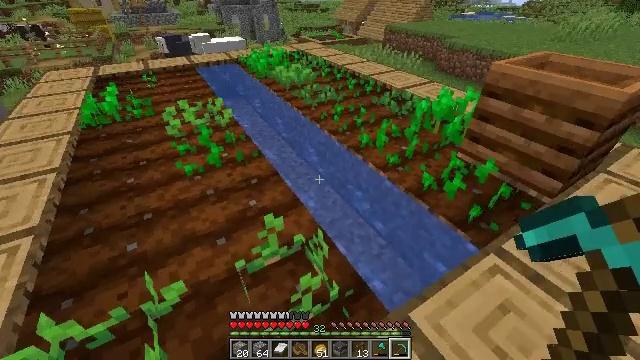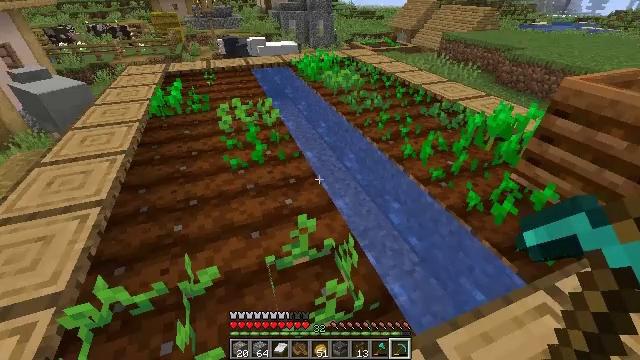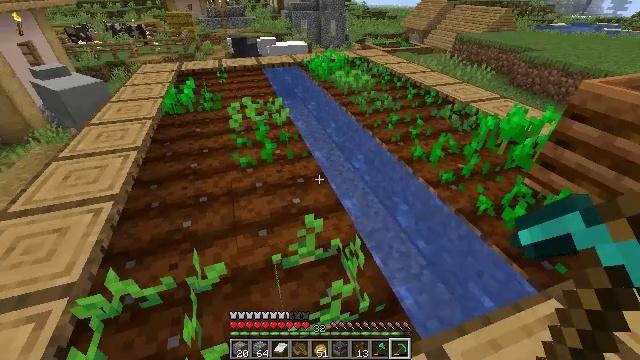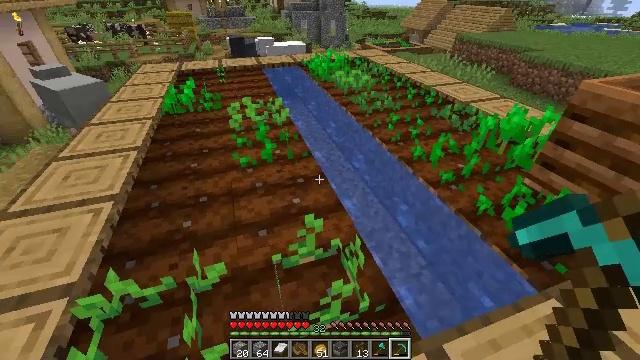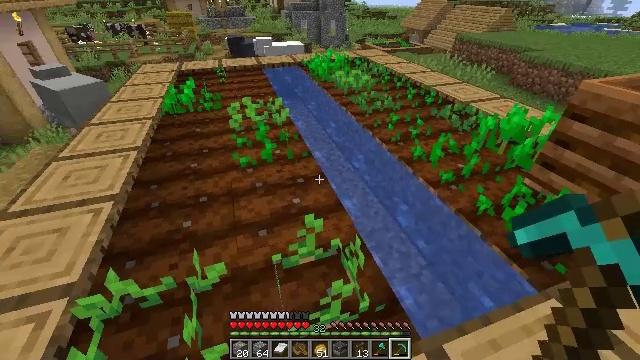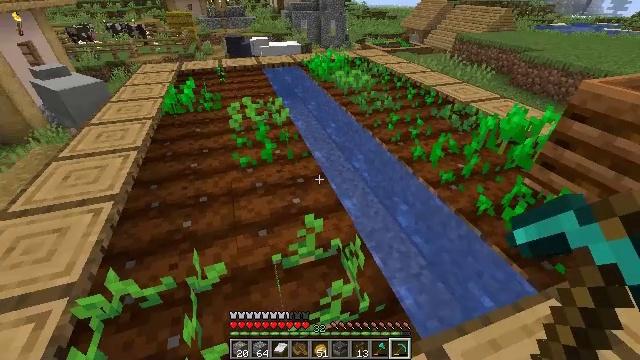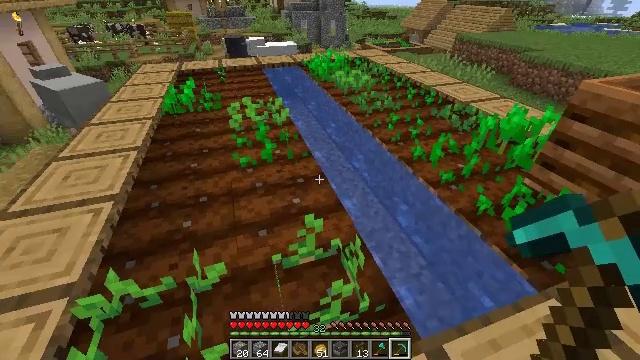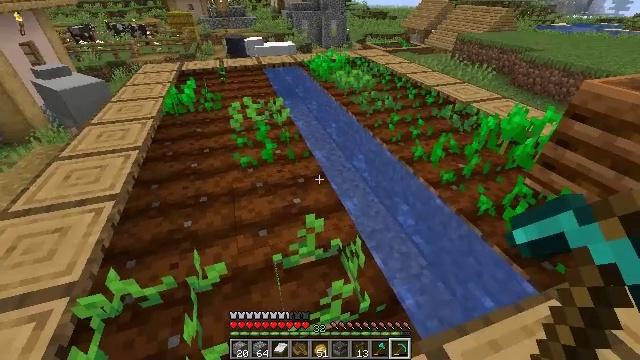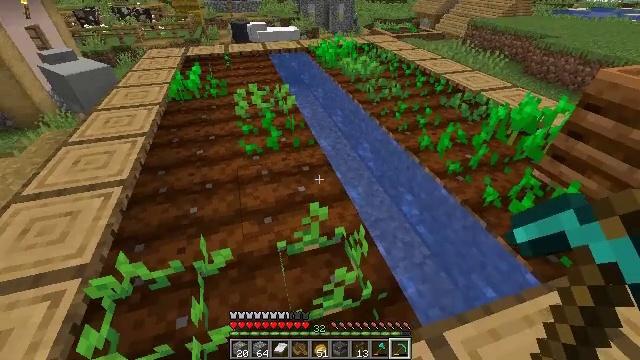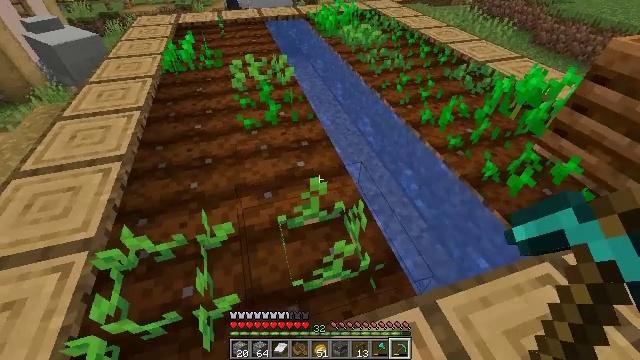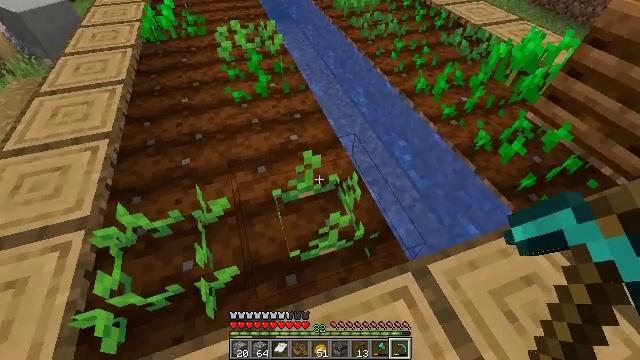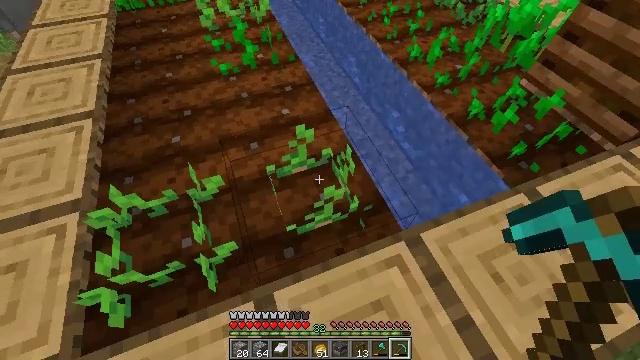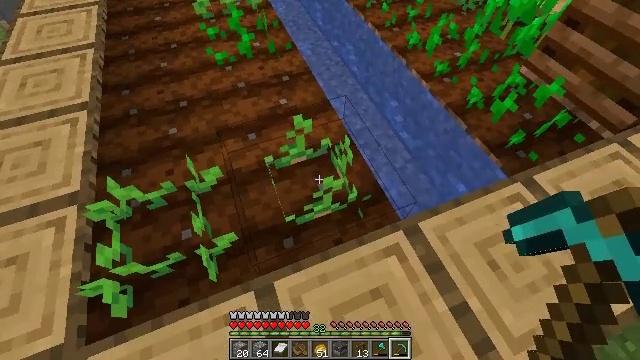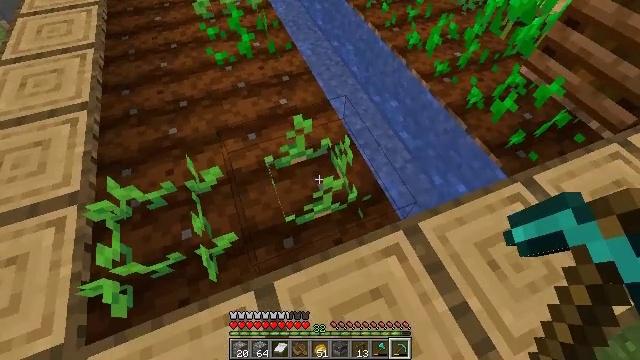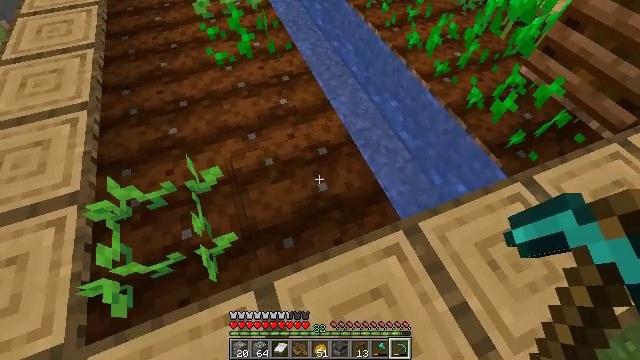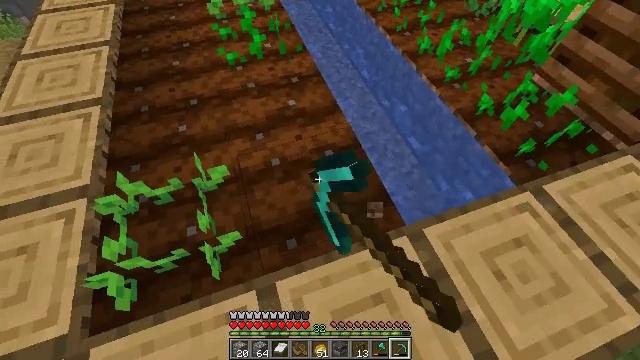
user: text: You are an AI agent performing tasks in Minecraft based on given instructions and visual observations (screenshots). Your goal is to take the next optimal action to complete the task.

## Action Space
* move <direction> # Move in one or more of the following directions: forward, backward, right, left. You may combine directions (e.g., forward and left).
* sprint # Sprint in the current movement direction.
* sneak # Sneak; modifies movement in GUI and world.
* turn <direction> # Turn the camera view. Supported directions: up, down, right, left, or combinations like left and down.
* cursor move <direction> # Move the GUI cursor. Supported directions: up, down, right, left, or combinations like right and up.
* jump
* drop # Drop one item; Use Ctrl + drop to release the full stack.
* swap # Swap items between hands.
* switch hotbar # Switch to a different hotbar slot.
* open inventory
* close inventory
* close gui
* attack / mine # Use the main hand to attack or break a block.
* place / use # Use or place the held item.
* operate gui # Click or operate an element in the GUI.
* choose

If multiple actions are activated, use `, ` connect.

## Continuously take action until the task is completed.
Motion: motion action
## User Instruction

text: Harvest potatoes.
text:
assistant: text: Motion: turn left and up
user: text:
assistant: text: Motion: turn left
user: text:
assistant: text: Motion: no_op
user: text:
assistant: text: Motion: no_op
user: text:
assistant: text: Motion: no_op
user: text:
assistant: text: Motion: no_op
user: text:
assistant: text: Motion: no_op
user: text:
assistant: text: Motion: turn left and down
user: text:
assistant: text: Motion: turn down
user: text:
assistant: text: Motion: turn right and down
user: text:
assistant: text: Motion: turn right and down
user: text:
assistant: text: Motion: turn down
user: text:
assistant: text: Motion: no_op
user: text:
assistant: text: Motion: attack / mine
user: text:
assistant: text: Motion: turn left, attack / mine
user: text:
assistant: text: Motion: turn left
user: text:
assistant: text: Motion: turn left
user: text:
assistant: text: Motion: turn left and up
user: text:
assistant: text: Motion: no_op